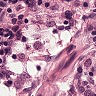
Metastatic tissue present: no